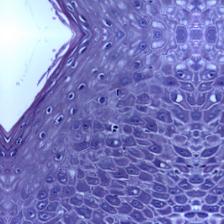
Diagnosis: Normal